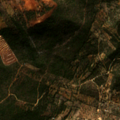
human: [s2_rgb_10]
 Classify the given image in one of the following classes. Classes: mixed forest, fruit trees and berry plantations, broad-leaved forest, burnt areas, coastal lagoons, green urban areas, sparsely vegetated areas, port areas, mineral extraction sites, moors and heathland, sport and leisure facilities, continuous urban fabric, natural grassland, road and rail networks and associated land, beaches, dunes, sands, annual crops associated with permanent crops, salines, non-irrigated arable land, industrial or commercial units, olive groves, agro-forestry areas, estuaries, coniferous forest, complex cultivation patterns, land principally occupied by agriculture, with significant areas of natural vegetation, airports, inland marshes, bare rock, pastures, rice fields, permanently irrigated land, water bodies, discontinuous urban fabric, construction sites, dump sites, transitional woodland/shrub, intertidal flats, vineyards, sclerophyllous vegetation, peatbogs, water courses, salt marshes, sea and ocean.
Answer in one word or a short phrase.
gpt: annual crops associated with permanent crops, land principally occupied by agriculture, with significant areas of natural vegetation, sclerophyllous vegetation